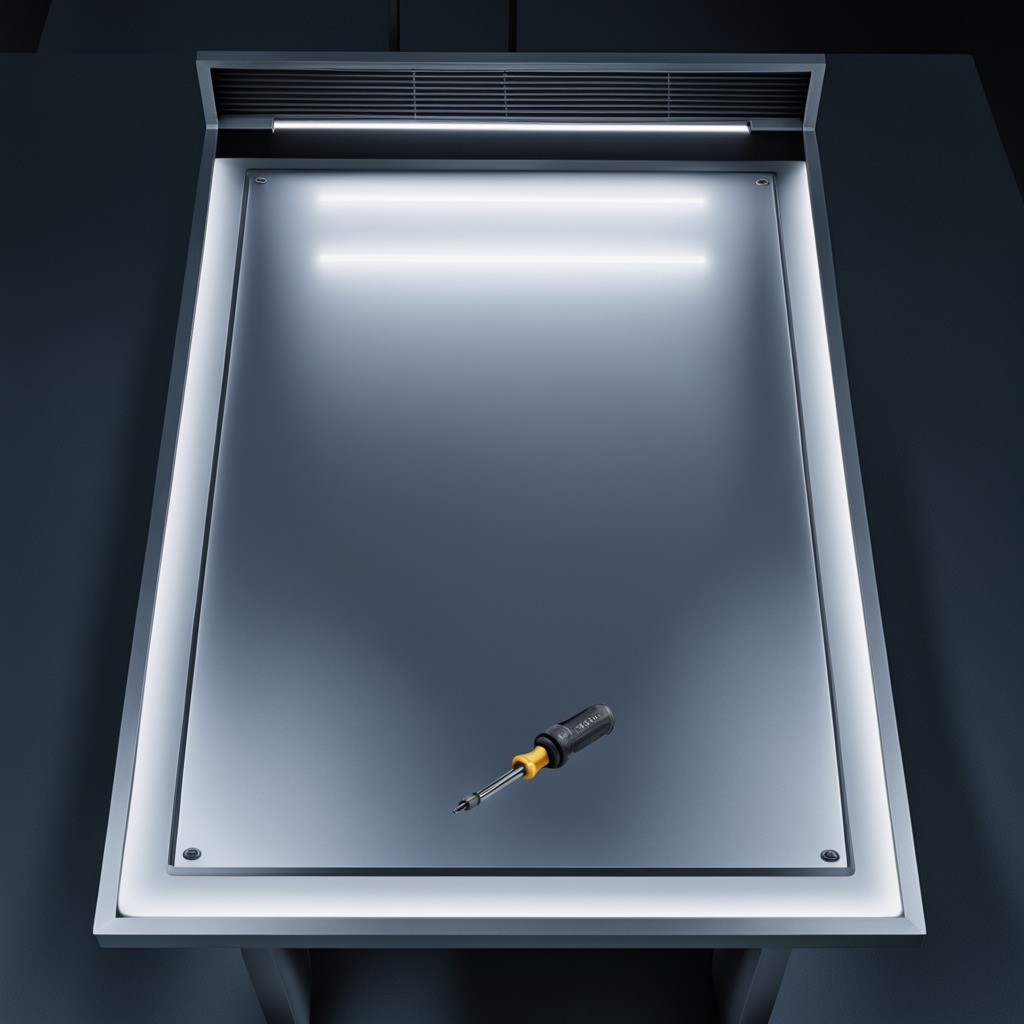
A screwdriver lying on a clean empty table in a basement in the evening soft directional lighting on the tabletop realistic grain studio-quality clarity centered framing